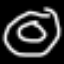
Label: donut